Interaction volume radius: 10 \u00c5
Interaction volume height: 10 \u00c5
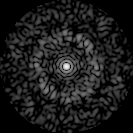
Disorder parameter: 0.8807